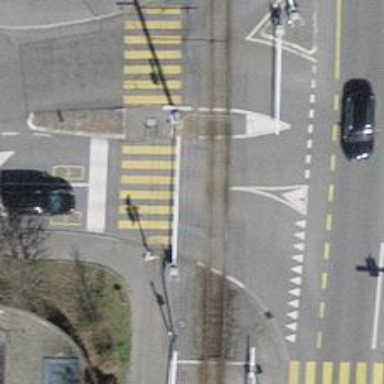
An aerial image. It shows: Road crossing with traffic signals.